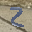
Label: 2